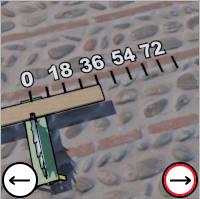
Task: length
Answer: 36
First scale value: 18.0